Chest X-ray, PA view. Patient: 28 years old, sex M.
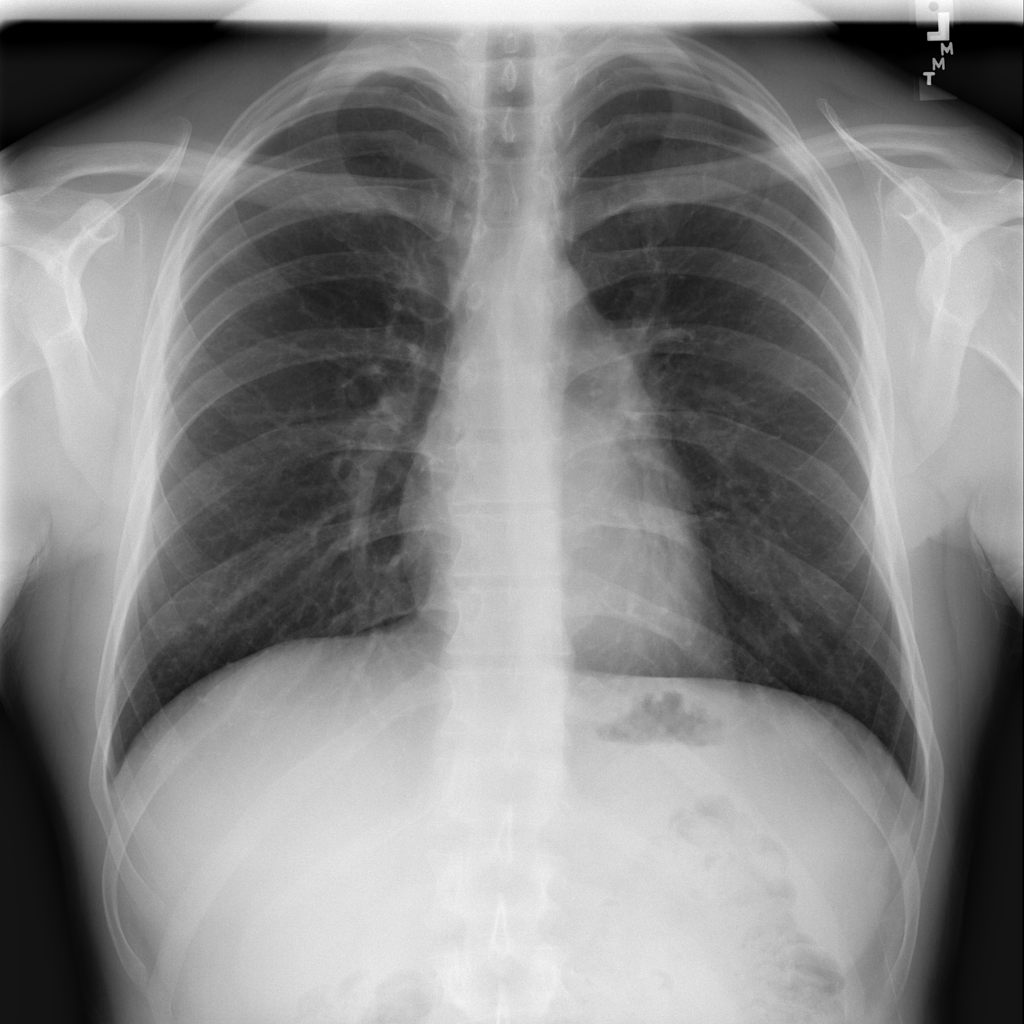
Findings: No Finding